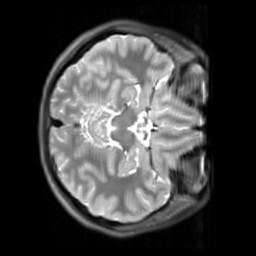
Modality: PDw
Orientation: axial
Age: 20
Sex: female
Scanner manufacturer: siemens
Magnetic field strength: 3 T
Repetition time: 11.88 s
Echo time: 0.014 s